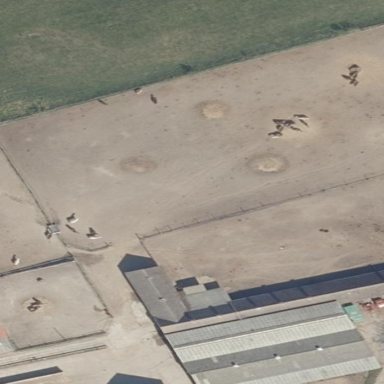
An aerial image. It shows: Dirt equestrian pitch for leisure land.